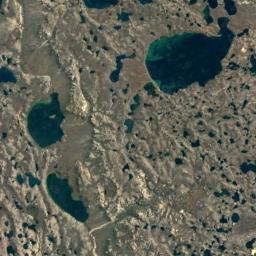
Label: wetland